Question: Count the number of objects in the diagram.
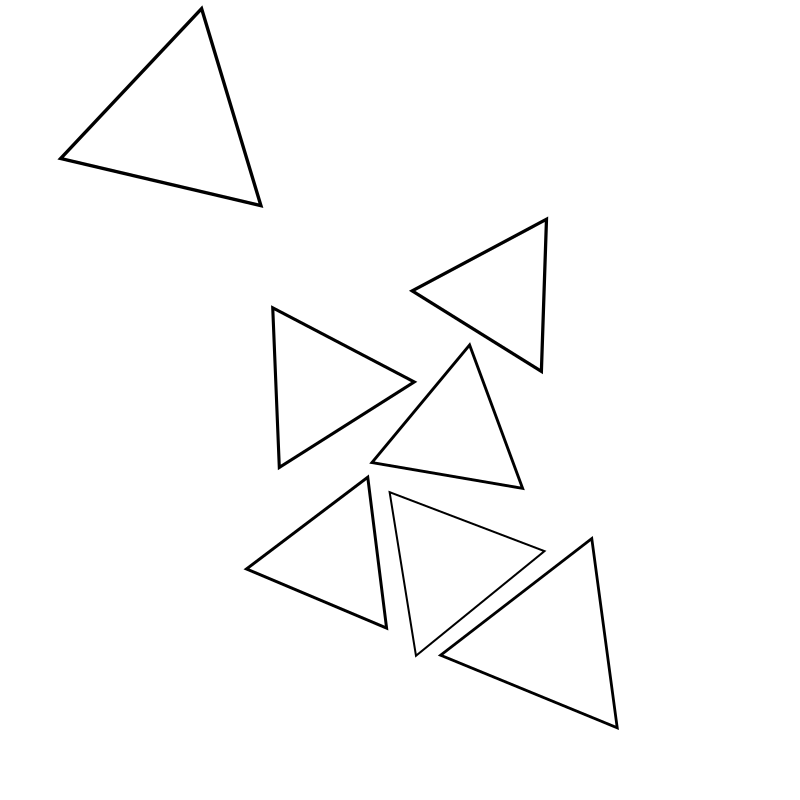
Answer: 7